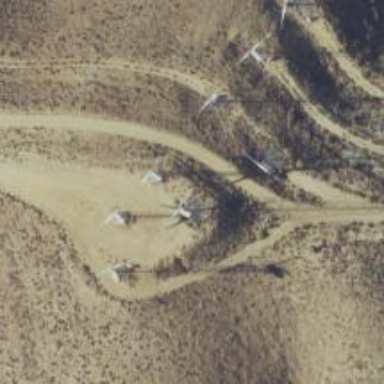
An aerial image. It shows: Wind generator powered by wind turbine.